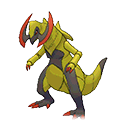
Pok\u00e9mon: haxorus